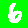
Digit: 6